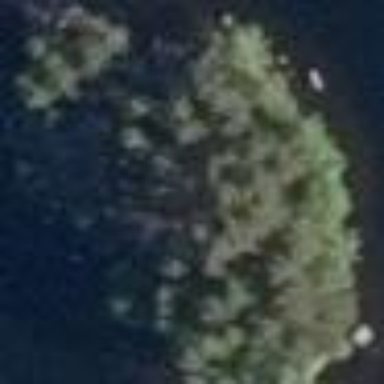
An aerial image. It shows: Islet.